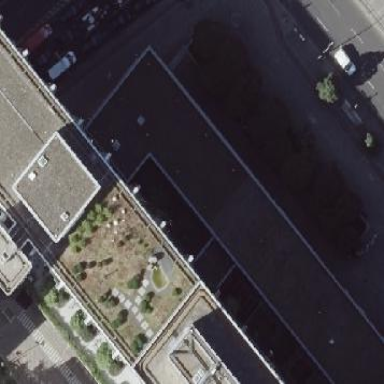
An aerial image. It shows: Building with flat gray roof. The building part is of light grey color.